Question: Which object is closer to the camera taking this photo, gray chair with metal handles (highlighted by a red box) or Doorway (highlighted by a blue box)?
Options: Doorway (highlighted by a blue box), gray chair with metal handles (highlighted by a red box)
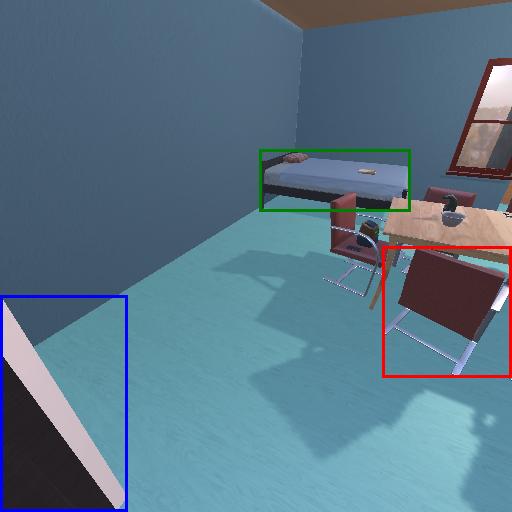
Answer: Doorway (highlighted by a blue box)